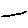
Label: line